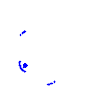
Particle: electron